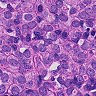
Metastatic tissue present: yes